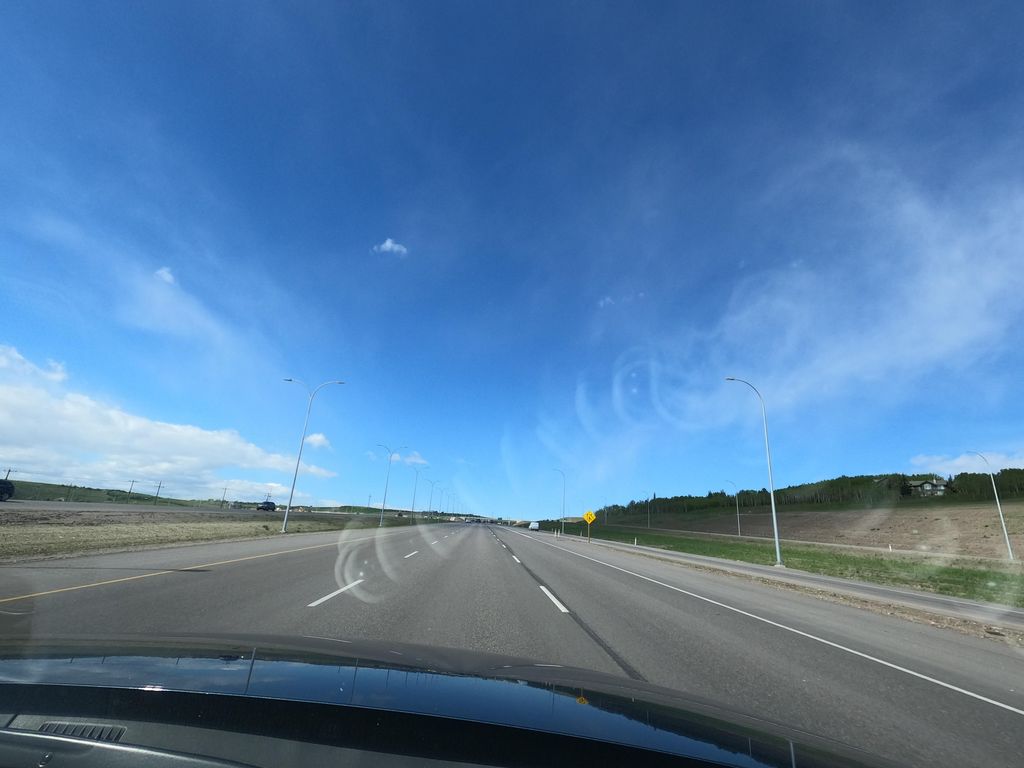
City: calgary